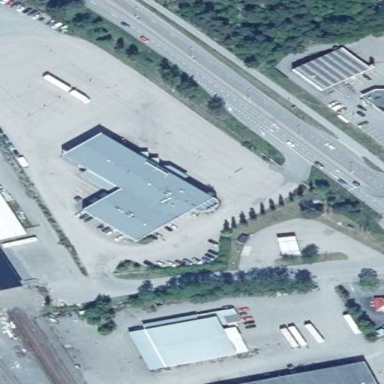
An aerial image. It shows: Commercial building with flat roof.